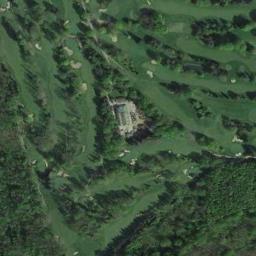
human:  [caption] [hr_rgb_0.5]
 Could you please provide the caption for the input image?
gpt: There are a few bunkers and a few paths on a large green lawn on the golf course with many trees and several buildings .

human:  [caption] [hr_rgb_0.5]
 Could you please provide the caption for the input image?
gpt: The golf course has some fairways, Barrier trees and sandpits and a forest is next to the golf course .

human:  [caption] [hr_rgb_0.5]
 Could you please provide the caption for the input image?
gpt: There are a lot of trees in the golf course .

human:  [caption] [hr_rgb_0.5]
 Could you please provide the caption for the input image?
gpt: The picture shows a road with a nearly 180-degree turn .

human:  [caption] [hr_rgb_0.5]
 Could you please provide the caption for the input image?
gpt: There are many green trees and bunkers scattered irregularly on the golf course .